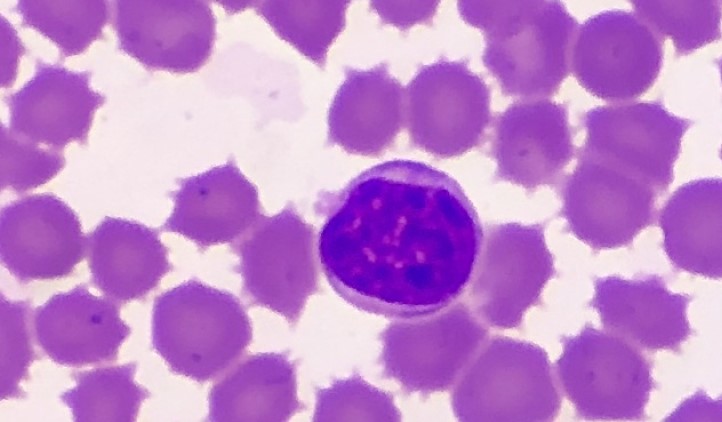
White blood cell type: Lymphocyte